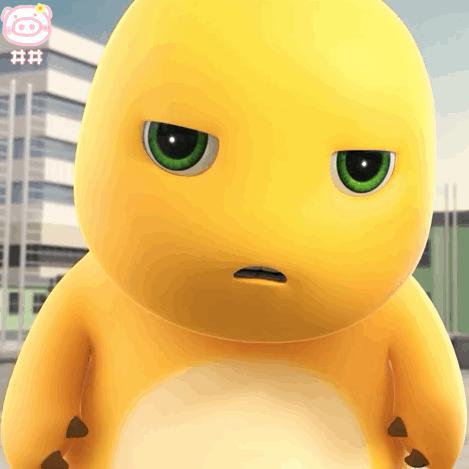
Label: nailong